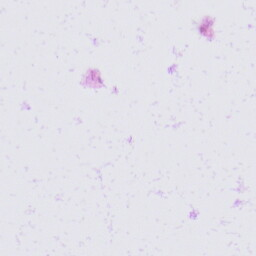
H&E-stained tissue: Skin